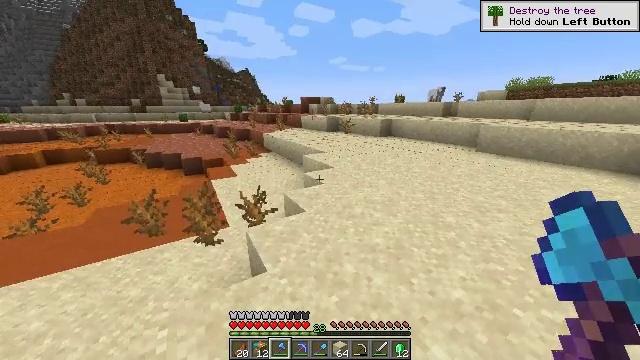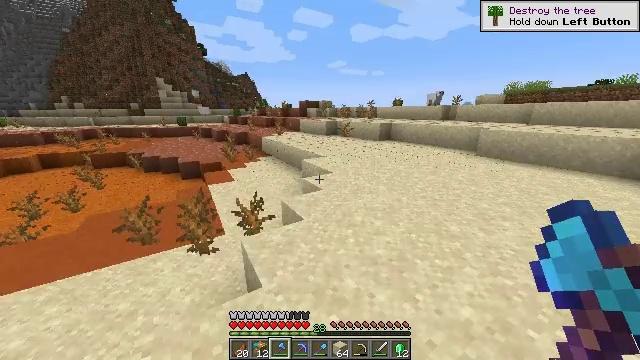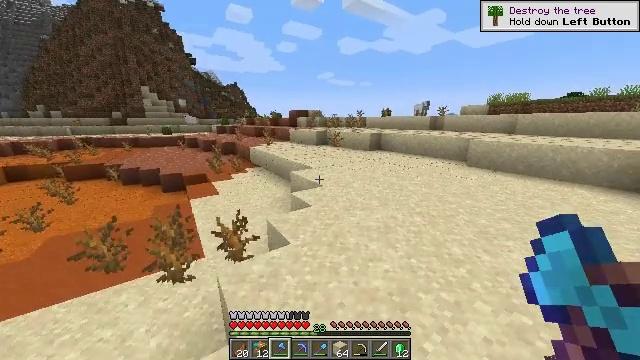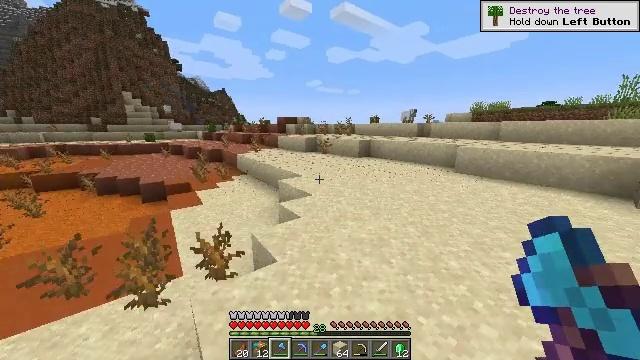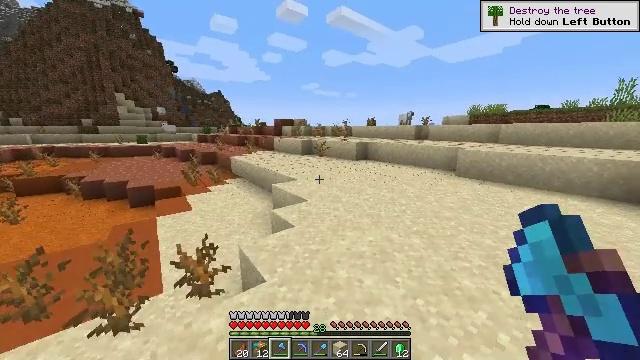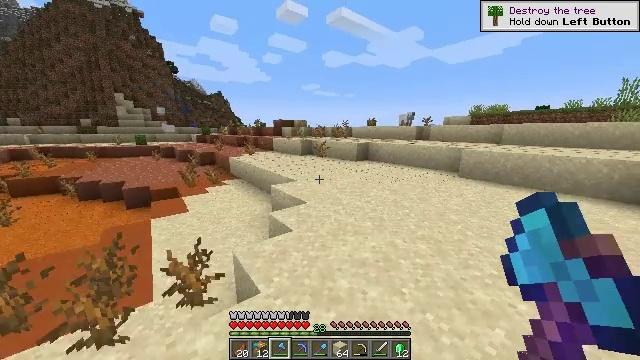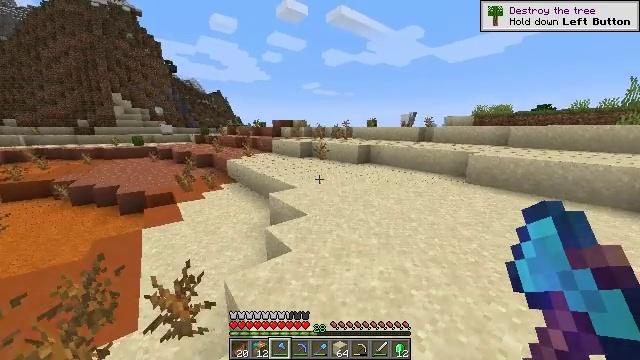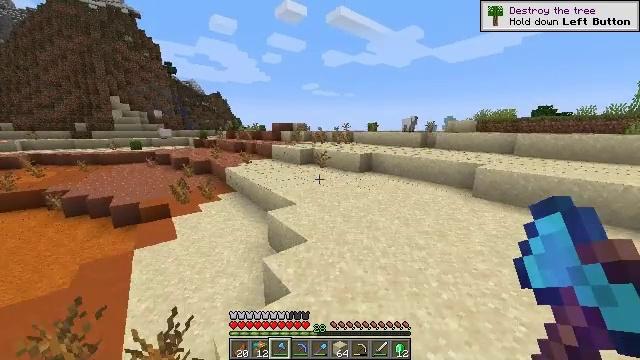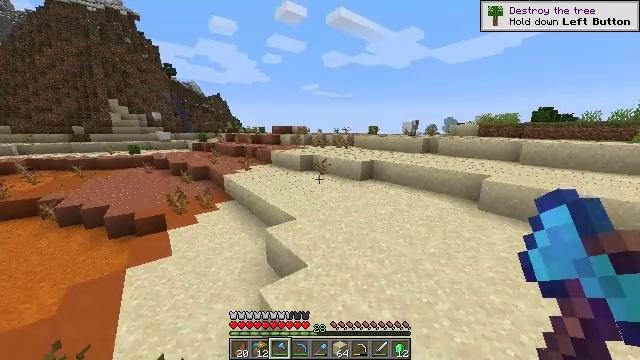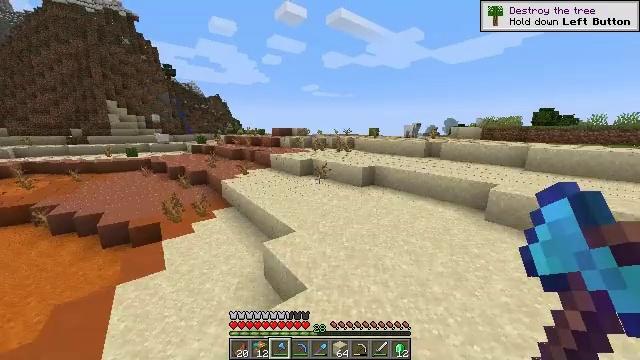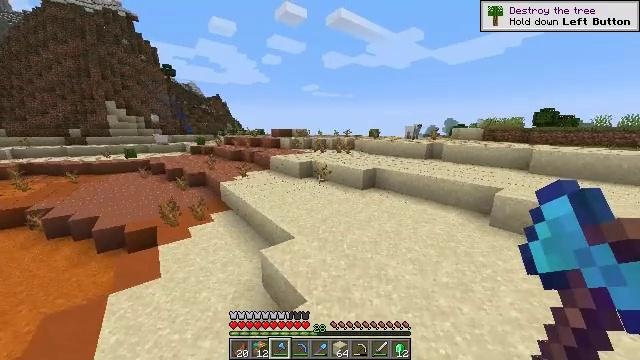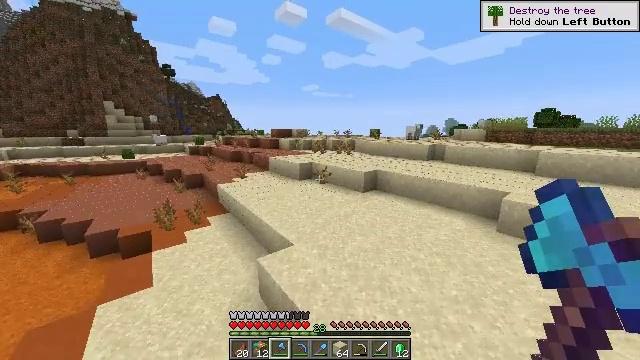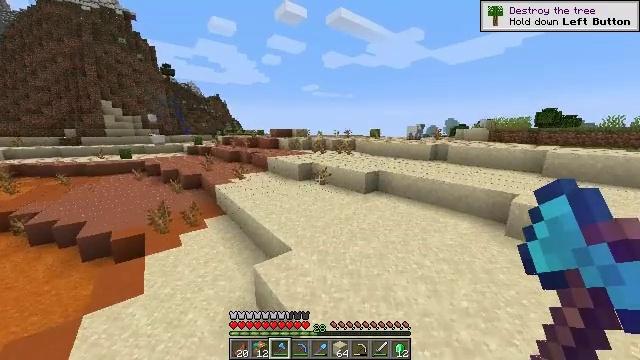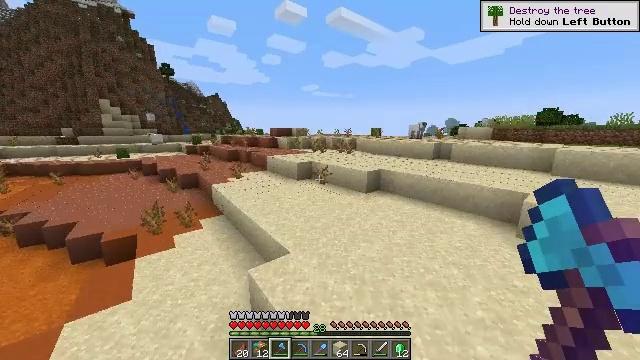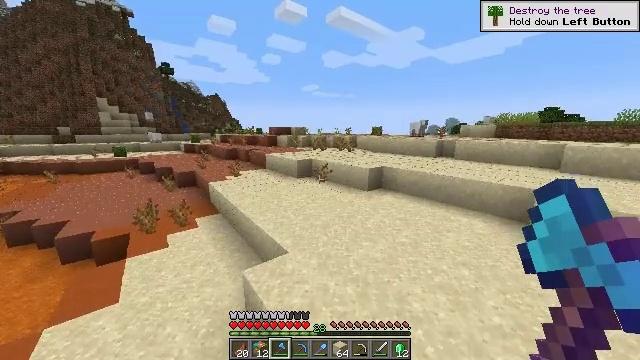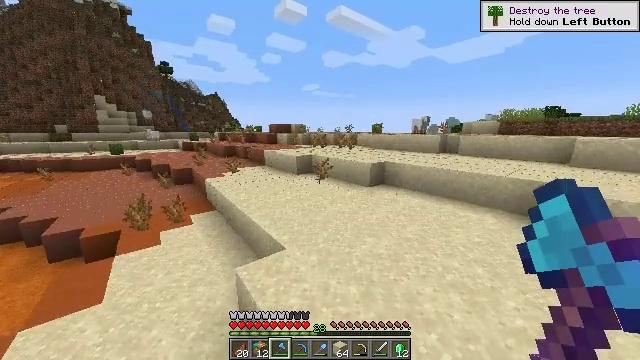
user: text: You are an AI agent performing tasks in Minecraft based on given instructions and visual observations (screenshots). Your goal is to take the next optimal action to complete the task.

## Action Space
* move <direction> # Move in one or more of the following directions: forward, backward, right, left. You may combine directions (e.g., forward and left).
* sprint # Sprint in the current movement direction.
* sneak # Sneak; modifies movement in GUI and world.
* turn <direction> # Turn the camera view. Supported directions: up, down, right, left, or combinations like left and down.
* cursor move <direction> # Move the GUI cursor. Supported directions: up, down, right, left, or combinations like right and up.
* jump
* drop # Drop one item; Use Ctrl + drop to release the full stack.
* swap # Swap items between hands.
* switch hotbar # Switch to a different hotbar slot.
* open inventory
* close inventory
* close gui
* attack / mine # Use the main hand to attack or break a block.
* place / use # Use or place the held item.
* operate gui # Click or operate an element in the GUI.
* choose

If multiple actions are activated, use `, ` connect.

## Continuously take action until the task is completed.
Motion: motion action
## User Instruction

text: Mine cactus from the desert.
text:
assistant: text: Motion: move forward, sprint
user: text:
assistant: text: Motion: move forward, sprint, turn right and up
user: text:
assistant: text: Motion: move forward, turn right and up
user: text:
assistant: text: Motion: move forward
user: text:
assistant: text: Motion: move forward
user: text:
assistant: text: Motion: move forward, jump
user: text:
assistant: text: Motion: move forward, jump
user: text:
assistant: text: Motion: move forward, jump
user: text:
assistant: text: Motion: move forward, jump
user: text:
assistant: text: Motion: move forward, jump
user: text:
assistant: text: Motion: move forward, jump
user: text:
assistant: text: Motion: move forward, jump
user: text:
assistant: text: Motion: move forward, jump
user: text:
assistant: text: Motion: move forward, jump
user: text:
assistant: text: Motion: move forward, jump
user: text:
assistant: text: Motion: move forward, jump
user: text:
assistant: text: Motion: move forward, sprint, jump
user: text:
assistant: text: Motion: move forward, sprint, jump
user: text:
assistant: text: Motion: move forward, sprint, jump
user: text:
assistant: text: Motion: move forward, sprint, jump
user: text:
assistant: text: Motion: move forward, sprint, jump
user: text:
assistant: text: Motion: move forward, sprint, jump
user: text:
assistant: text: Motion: move forward, jump
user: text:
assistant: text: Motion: move forward, jump
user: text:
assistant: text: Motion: move forward, jump
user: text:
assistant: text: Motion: move forward, jump
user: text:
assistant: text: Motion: move forward, jump
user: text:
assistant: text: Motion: move forward, jump
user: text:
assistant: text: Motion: move forward, jump
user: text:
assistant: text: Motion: move forward, sprint, jump